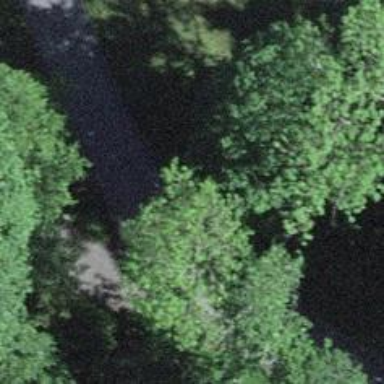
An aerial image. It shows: Unclassified road.